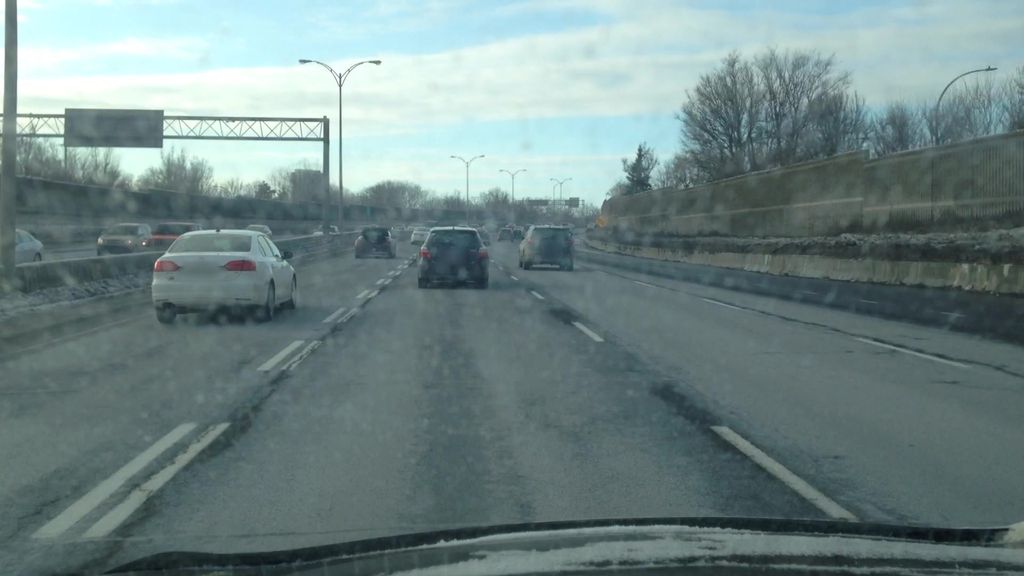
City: montreal